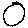
Label: circle